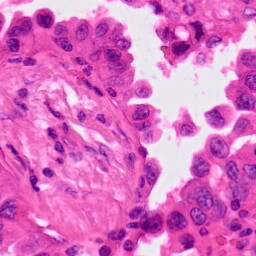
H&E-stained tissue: Lung